Question: So I have a table 'Accounts'. The entries below are all in the same table. I need to update entries based on a matched pattern. Notice the Ids have same pattern except after the underscore.
The old accounts statuses will change to inactive. For the new accounts, their statuses will change to active and their emails will be updated to the ones from the old accounts that matches the Id pattern.
Also, if there are new accounts that have identical patterns like for example X65423_KEL and X65423_KEL1, the email column of both entries would still be updated based on what is stored in X65432_REL.
FYI: The entries are already stored in the table. So All I just need is to update the entries.

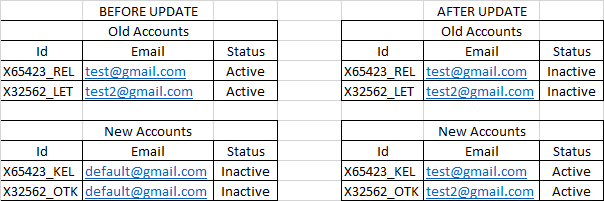
Answer: I am not sure how big your Accounts table is or if there are additional columns you have to update. But given your data set one approach is to pull out the Active data and then apply it once for new accounts and then once for the old ones. Such as:
'''
CREATE TABLE #Accounts(ID varchar(10), email varchar(50), Status varchar(10))
INSERT INTO #Accounts VALUES('X65423_REL','test@gmail.com','Active')
INSERT INTO #Accounts VALUES('X32562_LET','test2@gmail.com','Active')
INSERT INTO #Accounts VALUES('X65423_KEL','default@gmail.com','Inactive')
INSERT INTO #Accounts VALUES('X32562_OTK','default@gmail.com','Inactive')
SELECT ID, LEFT(ID, charindex('_', ID) - 1) LK_ID, Email
INTO #LookUp
from #Accounts
WHERE Status = 'Active'
UPDATE #Accounts
SET email = t2.email, Status = 'Active'
from #Accounts t1
INNER JOIN #LookUp t2 on LEFT(t1.ID, charindex('_', t1.ID) - 1) = t2.LK_ID
where t1.Status <> 'Active'
UPDATE #Accounts
Set Status = 'Inactive'
from #Accounts t1
INNER JOIN #LookUp t2 on t1.ID = t2.ID
'''